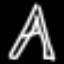
Label: The Eiffel Tower